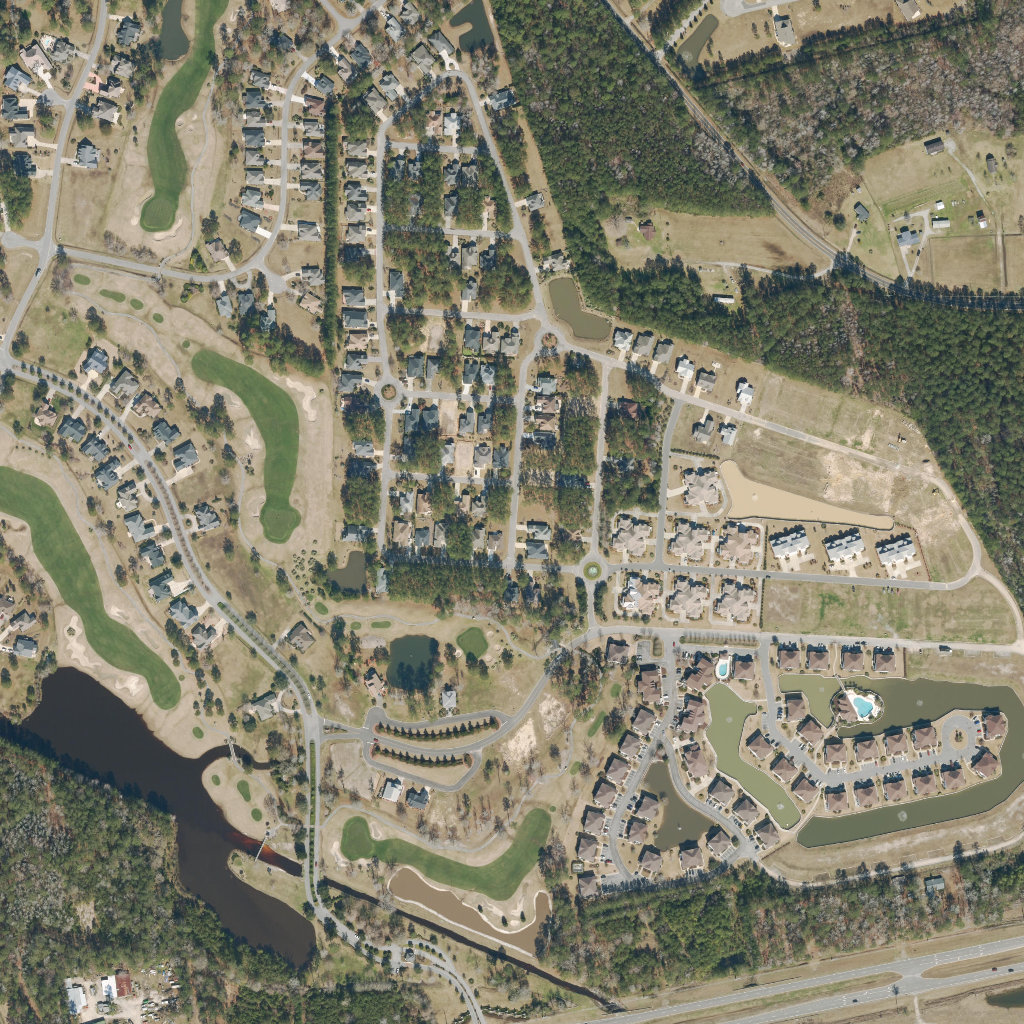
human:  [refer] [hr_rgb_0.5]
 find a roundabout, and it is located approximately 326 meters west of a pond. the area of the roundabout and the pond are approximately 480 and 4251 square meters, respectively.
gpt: <box>[[36, 36, 39, 40, 0]]</box>

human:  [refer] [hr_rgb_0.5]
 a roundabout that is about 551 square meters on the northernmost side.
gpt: <box>[[51, 31, 55, 35, 0]]</box>